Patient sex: F
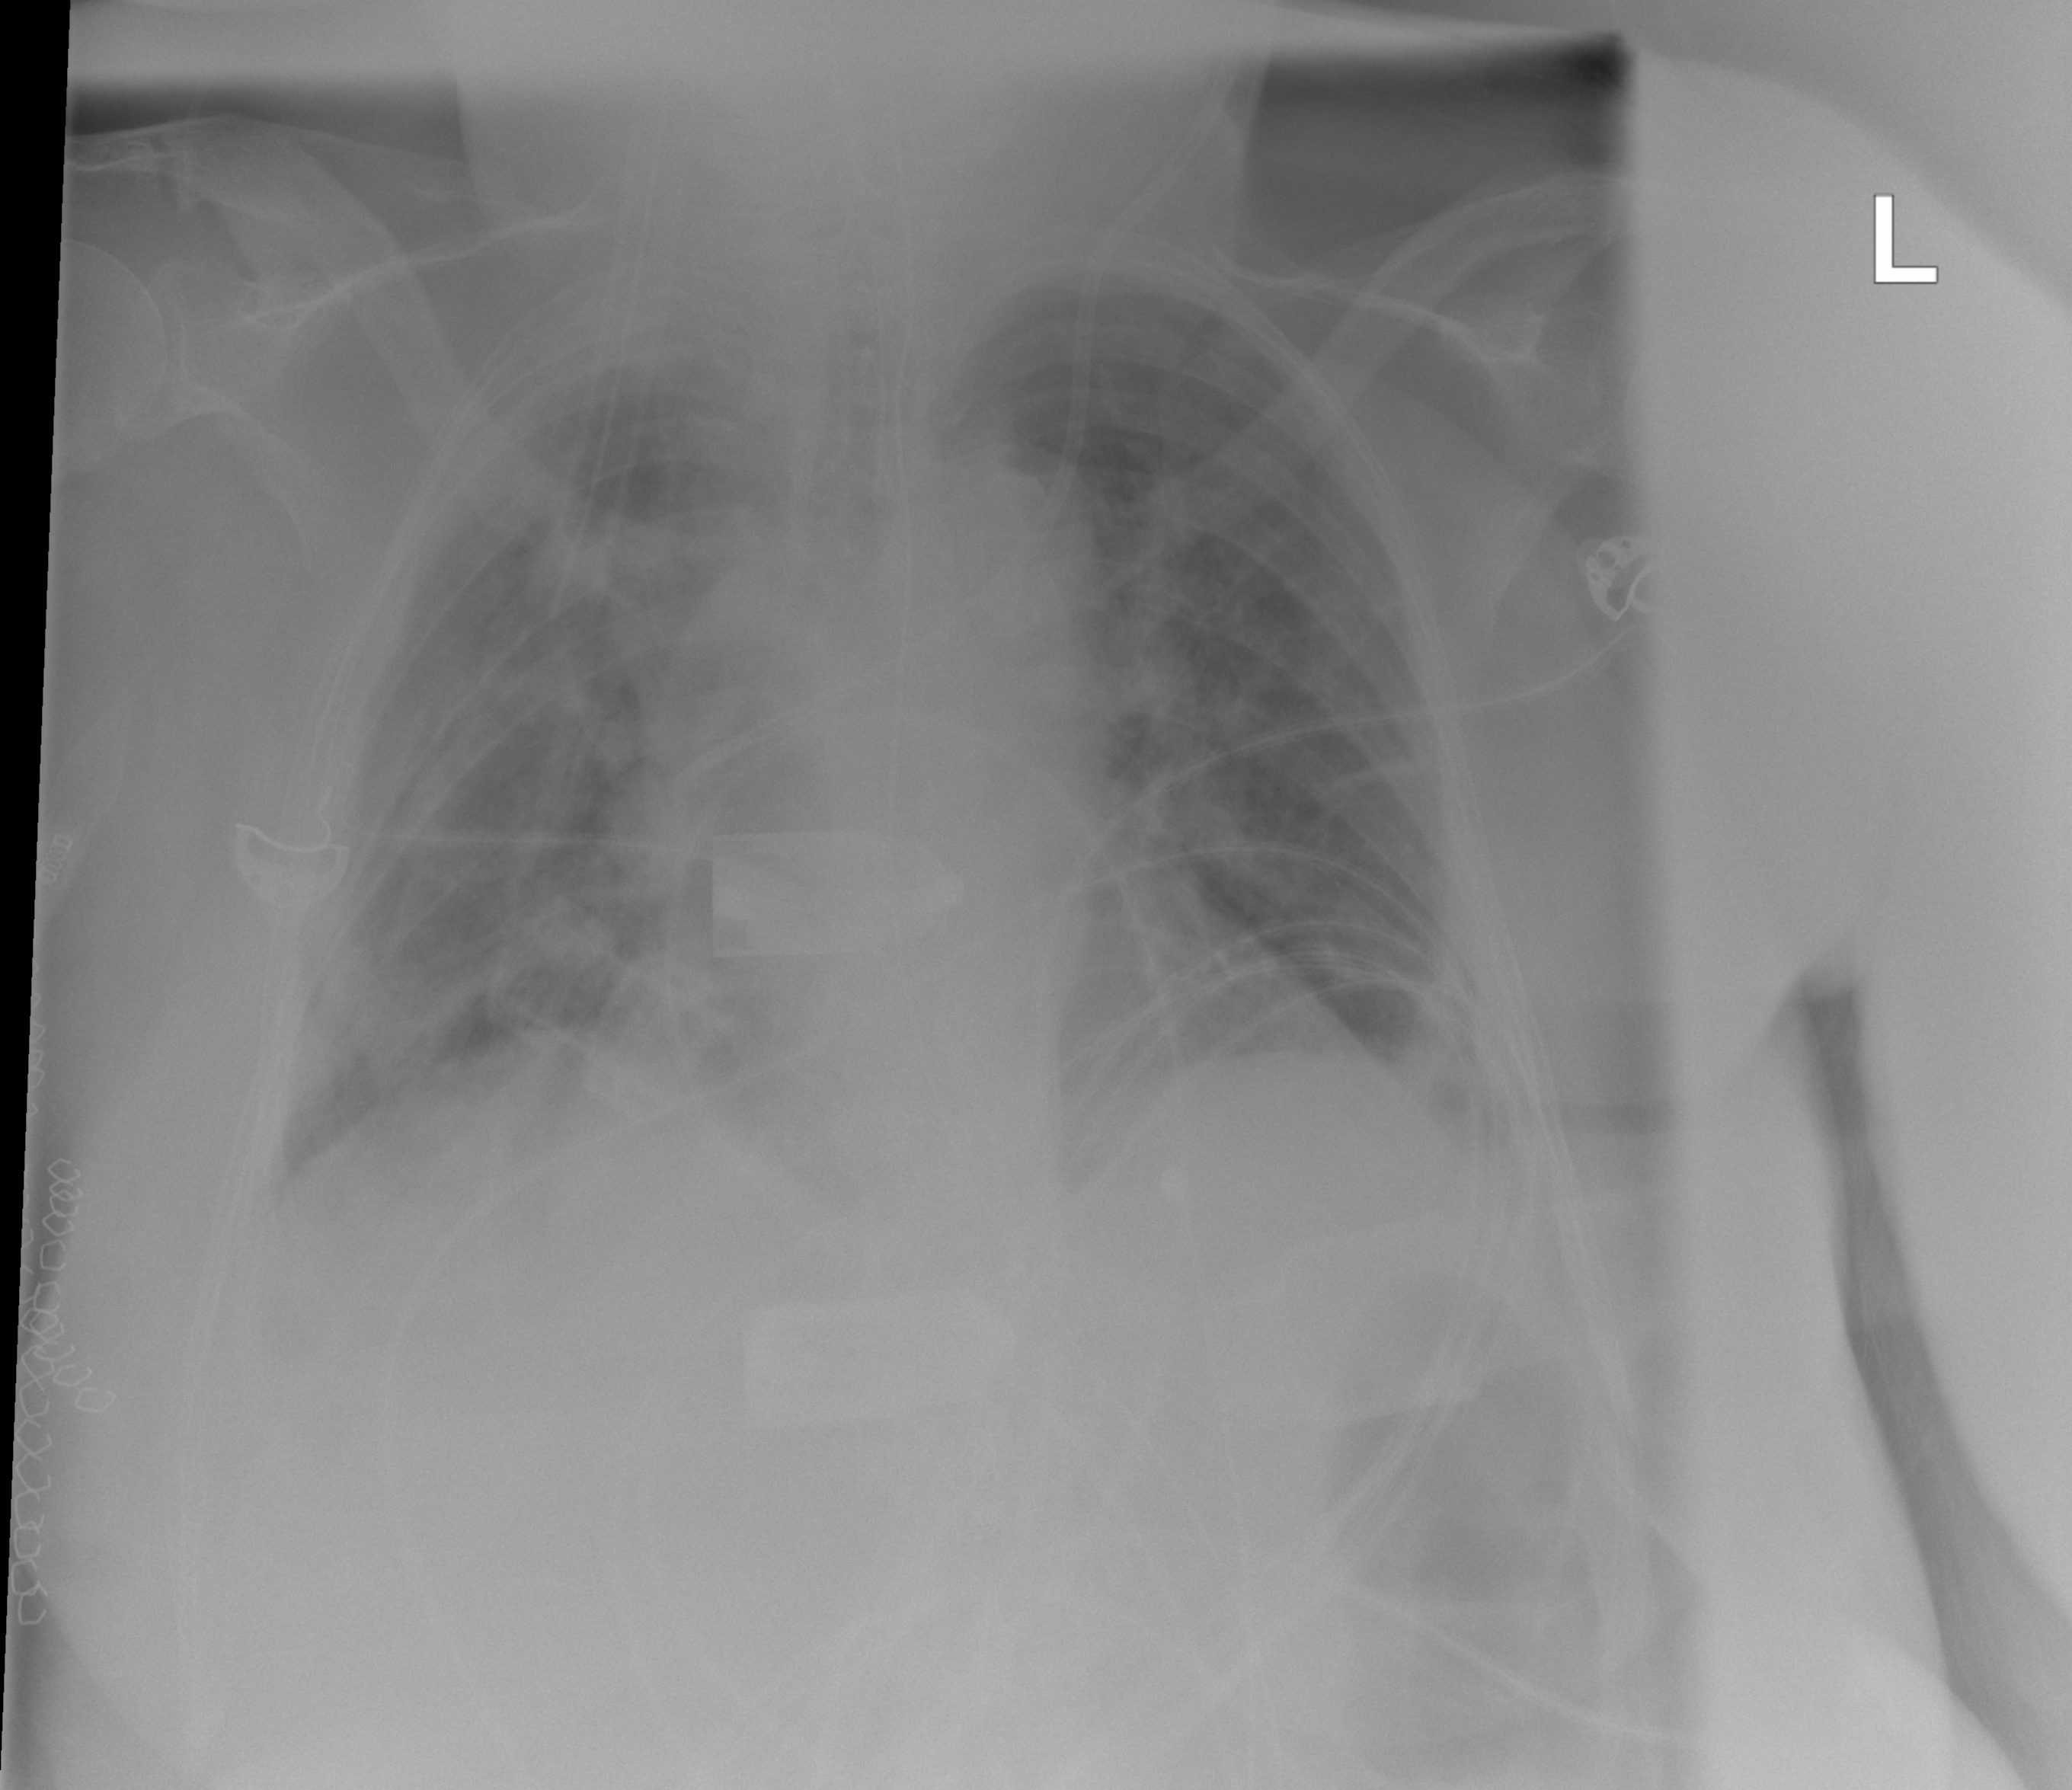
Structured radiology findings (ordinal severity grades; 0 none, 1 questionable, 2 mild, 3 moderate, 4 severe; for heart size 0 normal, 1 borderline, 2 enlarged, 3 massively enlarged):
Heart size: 2
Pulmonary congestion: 2
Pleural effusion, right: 2
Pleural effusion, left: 2
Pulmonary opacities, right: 0
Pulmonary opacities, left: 0
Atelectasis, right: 2
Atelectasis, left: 2